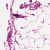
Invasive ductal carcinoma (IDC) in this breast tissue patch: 0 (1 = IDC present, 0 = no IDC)